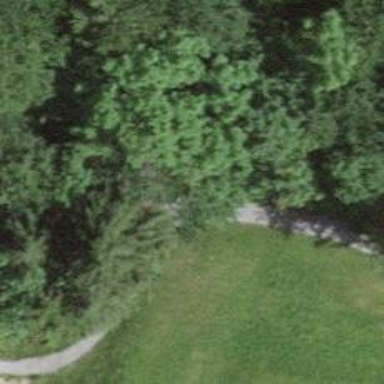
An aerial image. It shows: Bench.